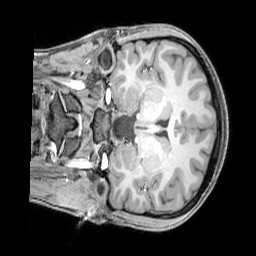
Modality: T1w
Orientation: coronal
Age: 19
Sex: female
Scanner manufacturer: siemens
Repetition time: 2.3 s
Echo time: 0.00226 s